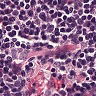
Metastatic tissue present: no